Interaction volume radius: 10 \u00c5
Interaction volume height: 45 \u00c5
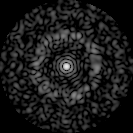
Disorder parameter: 0.8444